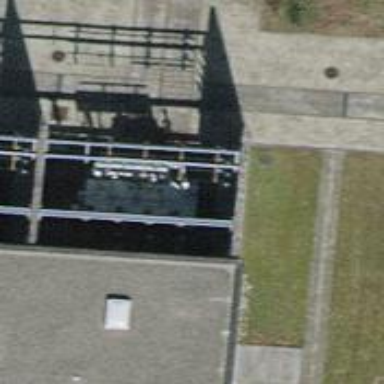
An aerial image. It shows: Outdoor distribution transformer for power supply.